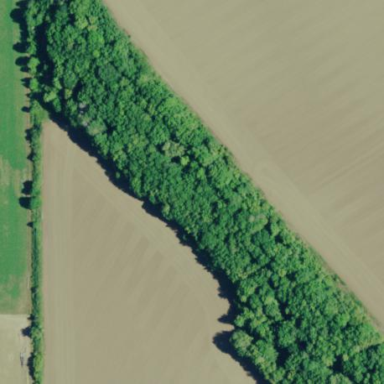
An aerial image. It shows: Serene woodland landscape.